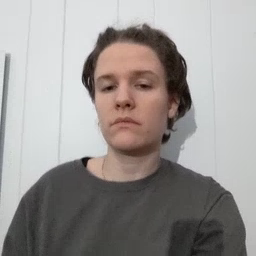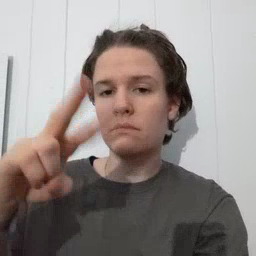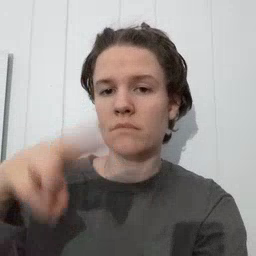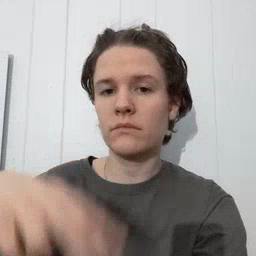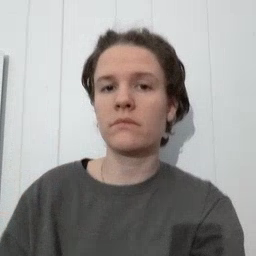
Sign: read